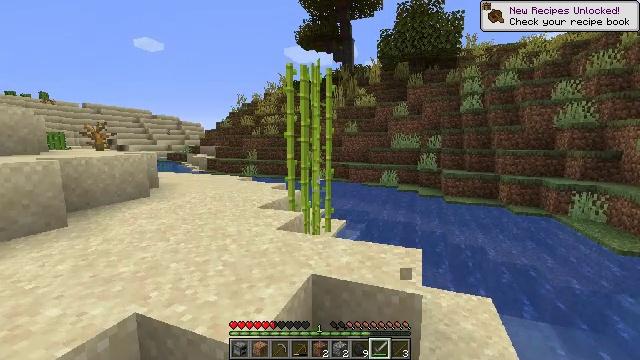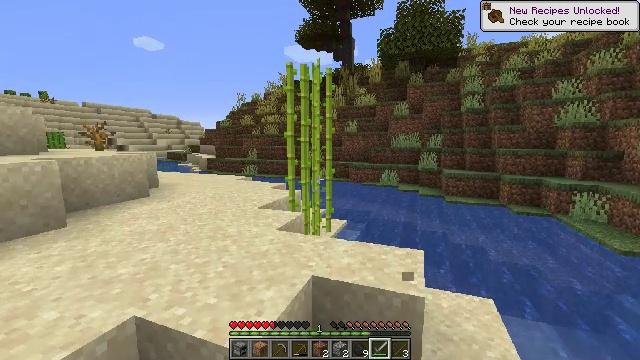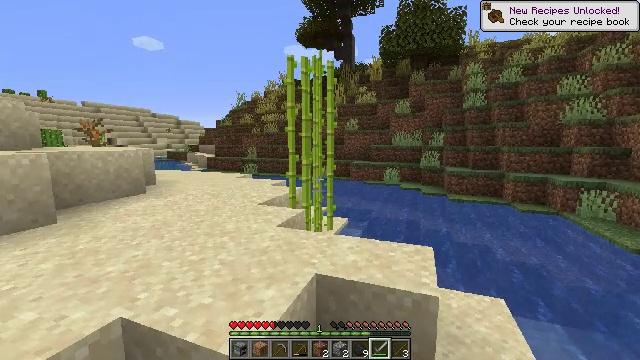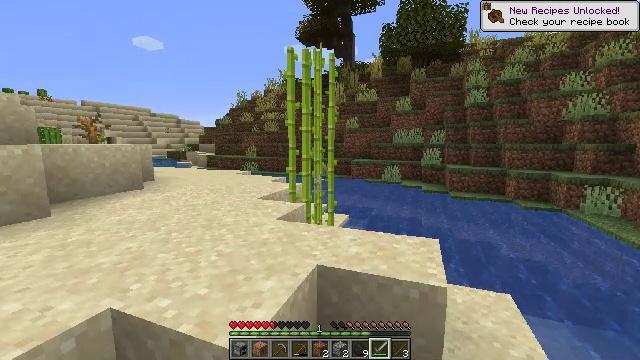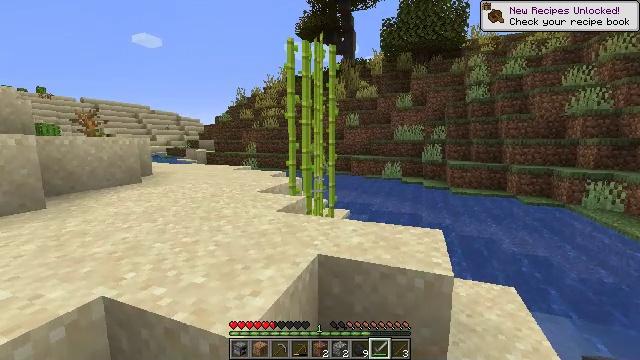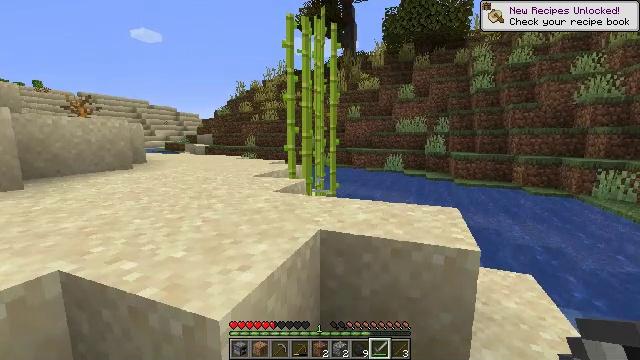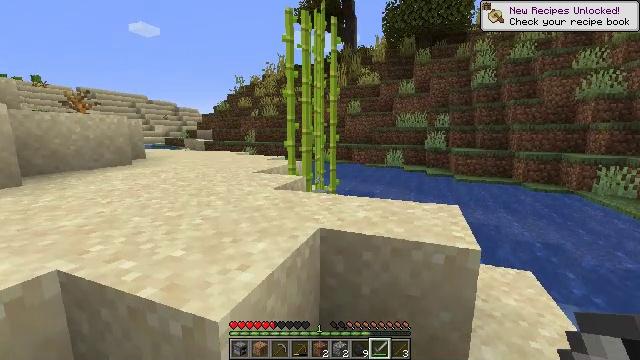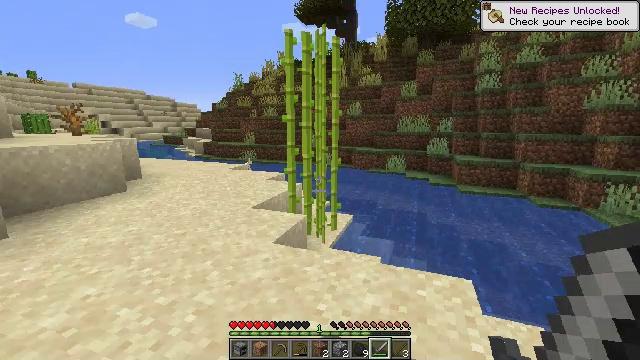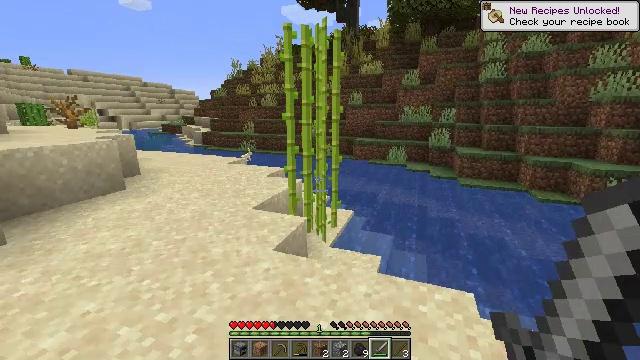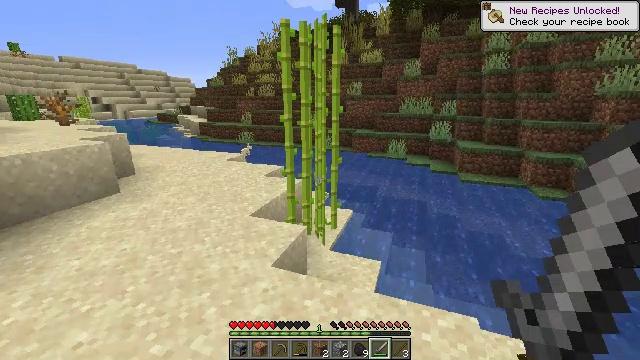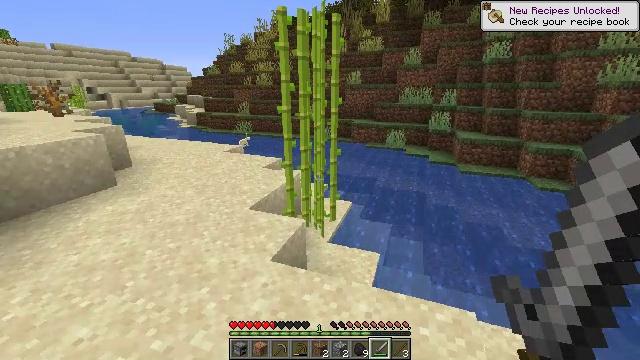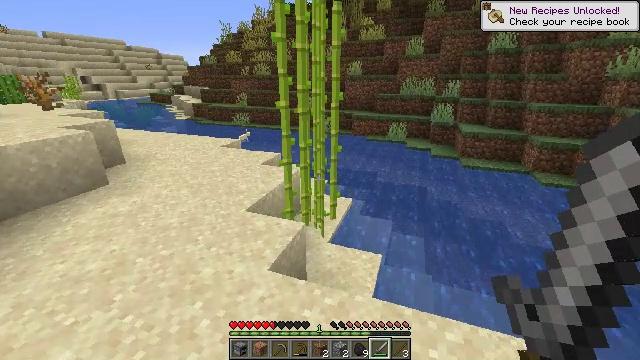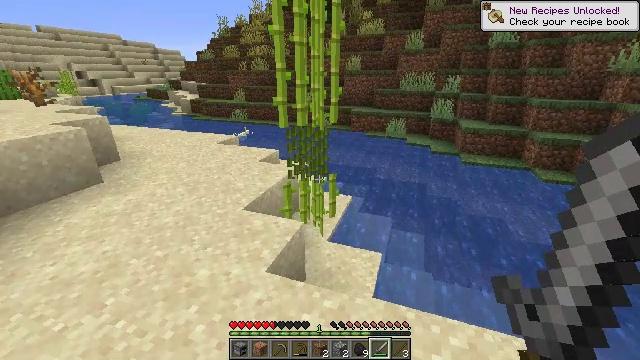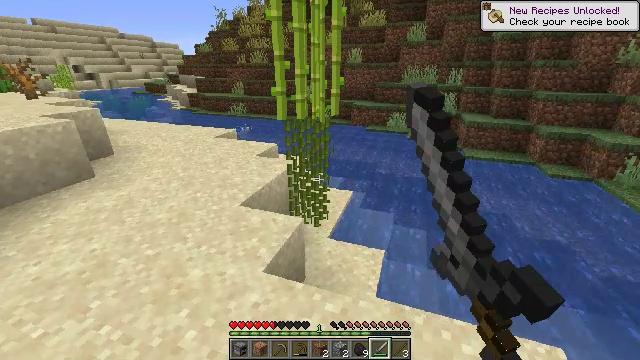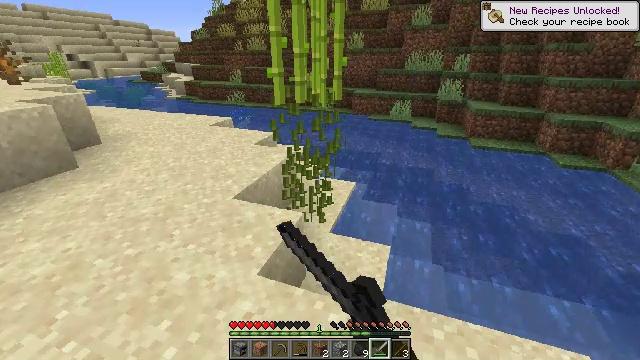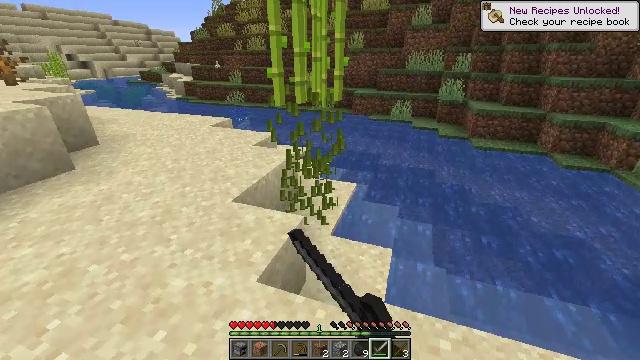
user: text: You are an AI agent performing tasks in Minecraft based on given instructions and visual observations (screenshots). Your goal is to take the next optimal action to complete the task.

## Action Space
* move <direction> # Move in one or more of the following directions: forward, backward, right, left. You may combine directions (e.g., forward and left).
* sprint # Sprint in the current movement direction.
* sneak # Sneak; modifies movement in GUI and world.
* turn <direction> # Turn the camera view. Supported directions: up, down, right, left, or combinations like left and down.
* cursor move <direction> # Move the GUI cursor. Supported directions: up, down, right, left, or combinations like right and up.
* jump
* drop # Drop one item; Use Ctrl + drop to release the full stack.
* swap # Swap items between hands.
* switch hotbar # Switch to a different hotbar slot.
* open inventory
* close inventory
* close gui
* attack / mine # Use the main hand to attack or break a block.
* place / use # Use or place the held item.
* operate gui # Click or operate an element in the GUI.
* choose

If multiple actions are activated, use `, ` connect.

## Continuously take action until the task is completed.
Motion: motion action
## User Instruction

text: Harvest sugar cane from the plant.
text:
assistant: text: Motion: move forward, attack / mine, jump
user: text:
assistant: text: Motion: move forward, attack / mine, jump
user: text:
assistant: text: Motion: move forward, attack / mine, jump
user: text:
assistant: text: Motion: move forward, attack / mine, jump
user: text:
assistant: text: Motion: move forward, attack / mine, jump
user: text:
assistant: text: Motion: move forward, turn down, attack / mine, jump
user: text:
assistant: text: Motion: move forward, turn down, attack / mine, jump
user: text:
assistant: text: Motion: move forward, turn down, attack / mine, jump
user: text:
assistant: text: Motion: move forward, turn down, attack / mine, jump
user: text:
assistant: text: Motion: move forward, turn down, attack / mine, jump
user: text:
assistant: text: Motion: move forward, turn down, attack / mine, jump
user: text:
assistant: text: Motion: move forward, attack / mine, jump
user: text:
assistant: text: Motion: move forward, turn down, attack / mine, jump
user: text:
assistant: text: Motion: move forward, turn down, attack / mine, jump
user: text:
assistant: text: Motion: move forward, attack / mine, jump
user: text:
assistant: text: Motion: move forward, attack / mine, jump
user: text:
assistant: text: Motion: move forward, attack / mine, jump
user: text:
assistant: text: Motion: move forward, attack / mine
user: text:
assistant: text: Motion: attack / mine